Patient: sex F, age 89
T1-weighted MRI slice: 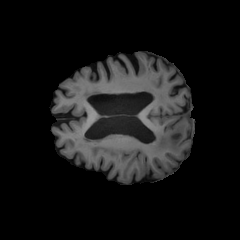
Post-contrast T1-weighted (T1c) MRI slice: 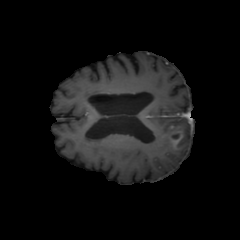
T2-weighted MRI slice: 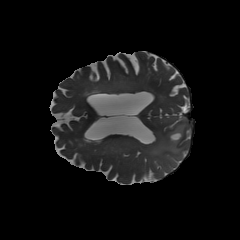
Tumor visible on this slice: yes
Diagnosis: Glioblastoma, IDH-wildtype
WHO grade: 4